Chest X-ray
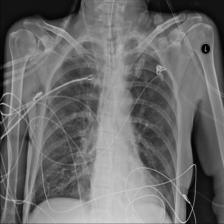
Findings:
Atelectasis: negative
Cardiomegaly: negative
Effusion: negative
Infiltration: negative
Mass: negative
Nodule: negative
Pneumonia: negative
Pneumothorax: negative
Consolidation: negative
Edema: negative
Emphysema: negative
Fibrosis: negative
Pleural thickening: negative
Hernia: negative